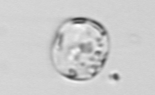
Label: Thalassiosira